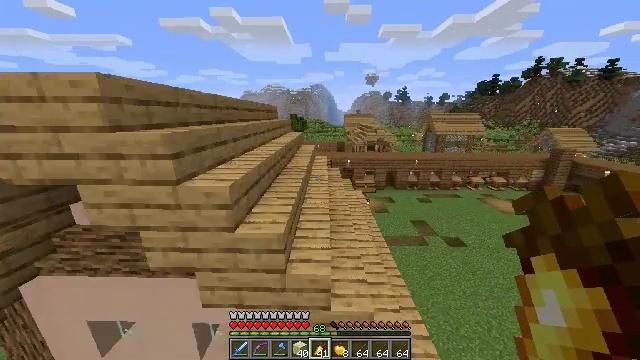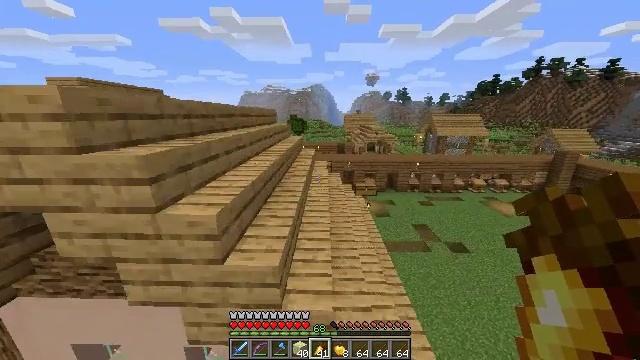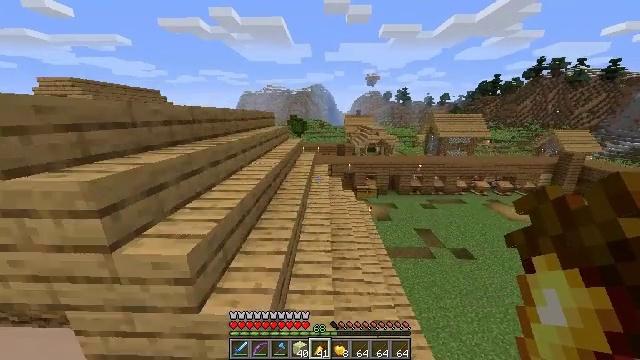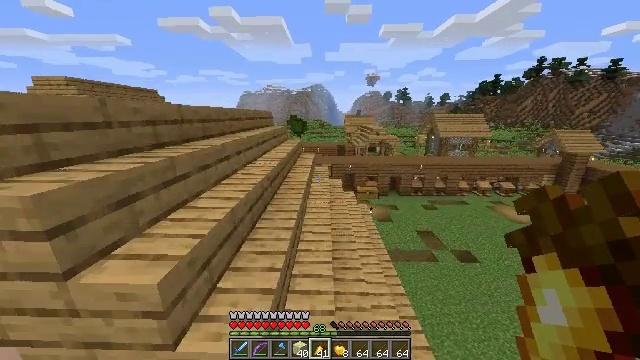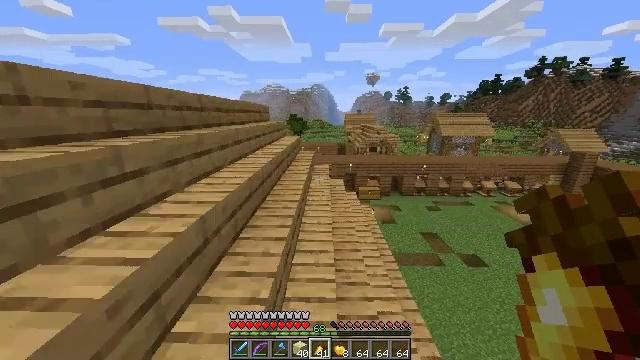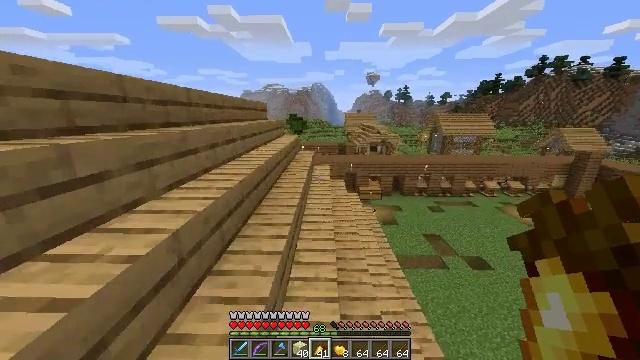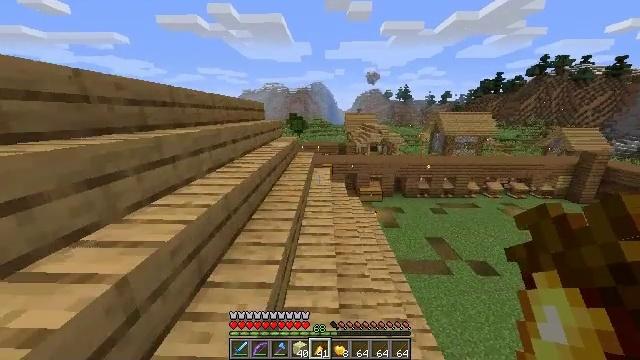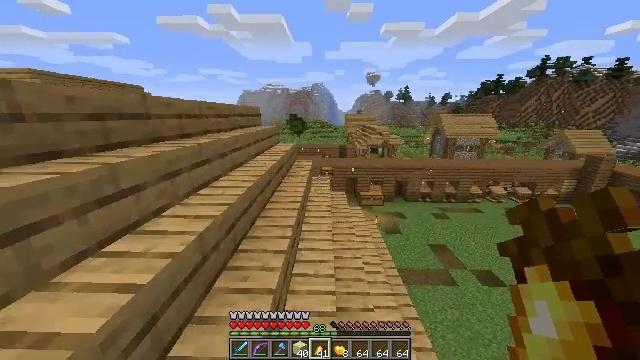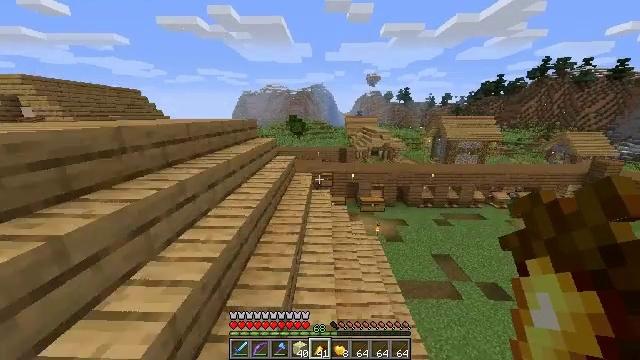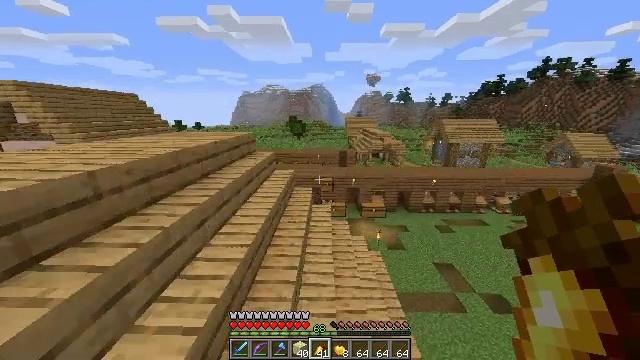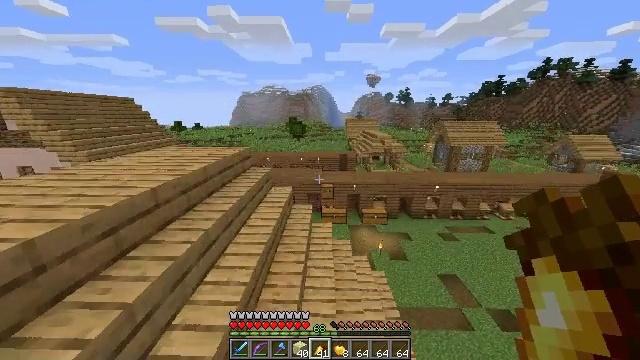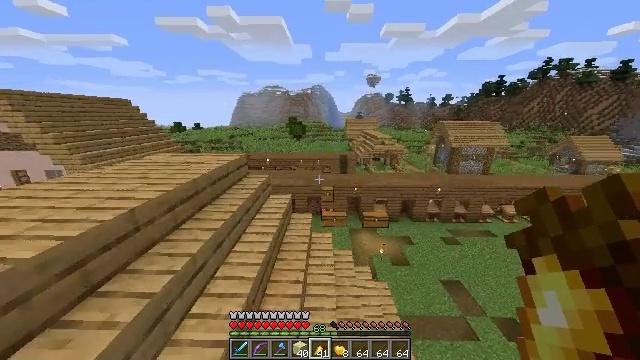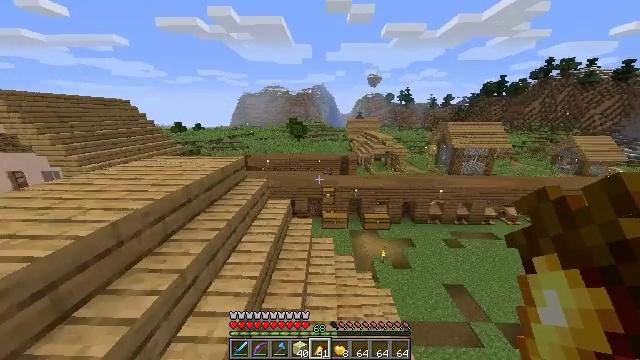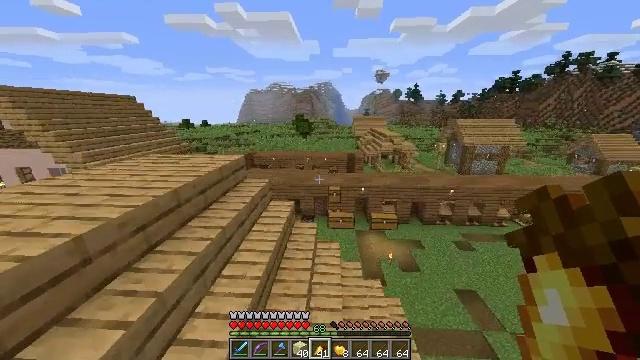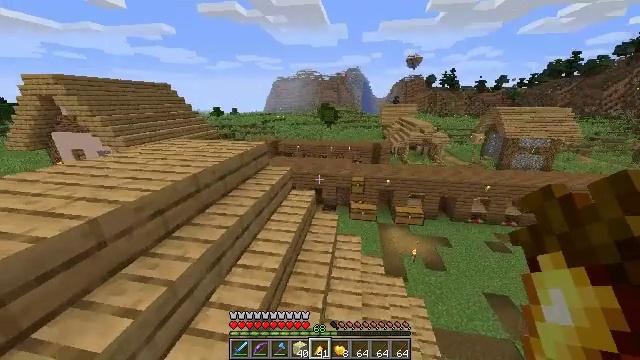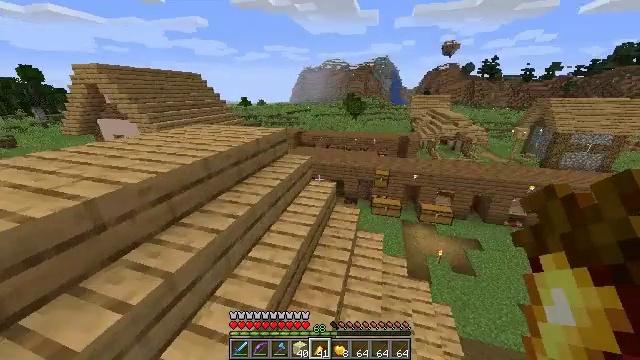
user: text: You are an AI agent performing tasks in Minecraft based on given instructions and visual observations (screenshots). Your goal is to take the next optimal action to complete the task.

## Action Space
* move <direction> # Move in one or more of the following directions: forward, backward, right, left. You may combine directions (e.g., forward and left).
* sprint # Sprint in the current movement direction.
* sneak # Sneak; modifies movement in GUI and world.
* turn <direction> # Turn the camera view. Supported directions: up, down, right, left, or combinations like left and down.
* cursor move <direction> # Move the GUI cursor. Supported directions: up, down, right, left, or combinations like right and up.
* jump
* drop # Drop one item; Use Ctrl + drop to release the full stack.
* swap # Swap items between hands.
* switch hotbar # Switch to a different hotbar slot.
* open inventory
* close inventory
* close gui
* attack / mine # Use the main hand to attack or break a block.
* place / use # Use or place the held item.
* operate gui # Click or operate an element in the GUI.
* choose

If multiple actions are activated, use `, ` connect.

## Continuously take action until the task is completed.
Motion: motion action
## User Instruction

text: Form an ender pearl.
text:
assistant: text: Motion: move forward, sprint, jump
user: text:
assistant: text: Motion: move forward, sprint, jump
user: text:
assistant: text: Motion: move forward, sprint, jump
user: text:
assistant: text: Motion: move forward, sprint, jump
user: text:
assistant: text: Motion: move forward, sprint, jump
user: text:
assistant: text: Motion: move forward, sprint, jump
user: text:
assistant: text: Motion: move forward, sprint, jump
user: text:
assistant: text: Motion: move forward, sprint, jump
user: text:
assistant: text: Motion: move forward, sprint, jump
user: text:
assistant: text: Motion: move forward, sprint, jump
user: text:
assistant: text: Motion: move forward, sprint, jump
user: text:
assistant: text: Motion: move forward, sprint, jump
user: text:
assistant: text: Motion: move forward, sprint, turn left, jump
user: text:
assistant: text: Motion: move forward and move left, sprint, turn left and down, jump
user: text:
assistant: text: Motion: move forward and move left, sprint, turn left and down, jump
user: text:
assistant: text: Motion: move forward and move left, sprint, turn left and down, jump
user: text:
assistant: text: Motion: move forward and move left, sprint, turn left, jump
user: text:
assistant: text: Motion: move forward and move left, sprint, turn left, jump
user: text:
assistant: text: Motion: move forward and move left, sprint, jump
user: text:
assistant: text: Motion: move forward and move left, sprint, jump
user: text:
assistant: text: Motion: move forward and move left, sprint, jump
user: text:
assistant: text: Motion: move forward and move left, sprint, jump
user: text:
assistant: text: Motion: move forward and move left, sprint, turn left
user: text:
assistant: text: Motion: move forward and move left, sprint, turn left and up
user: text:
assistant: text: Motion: move forward and move left, sprint, turn left and up
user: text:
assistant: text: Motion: move forward and move left, sprint, turn left
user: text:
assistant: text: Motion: move forward and move left, sprint
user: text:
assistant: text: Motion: move forward and move left, sprint
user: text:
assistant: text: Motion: move forward and move left, sprint
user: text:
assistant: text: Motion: move forward and move left, sprint